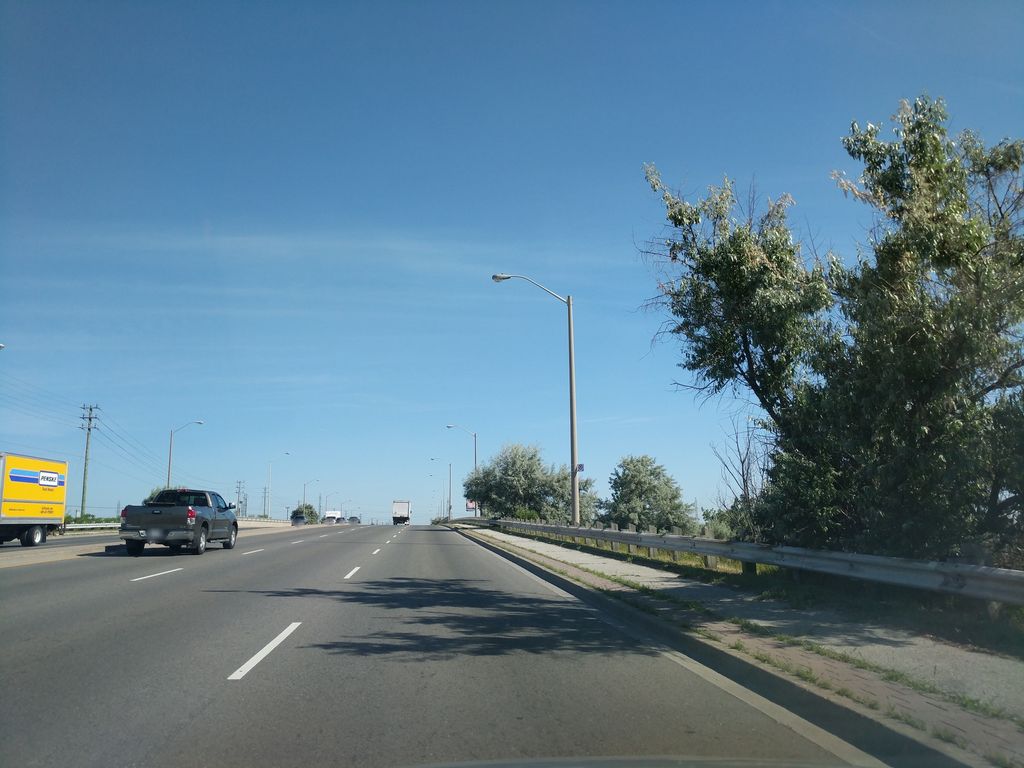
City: toronto